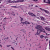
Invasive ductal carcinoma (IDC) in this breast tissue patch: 0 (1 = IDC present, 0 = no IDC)